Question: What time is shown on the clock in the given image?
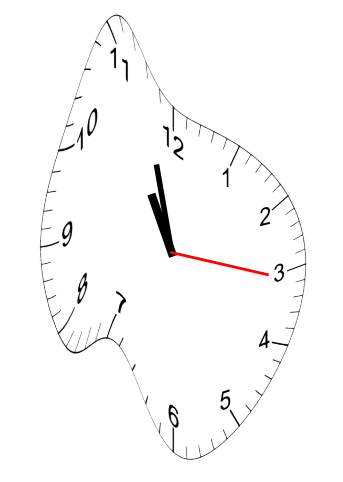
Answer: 10:57:16